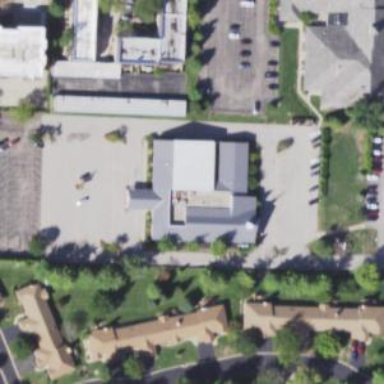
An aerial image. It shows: Commercial building.